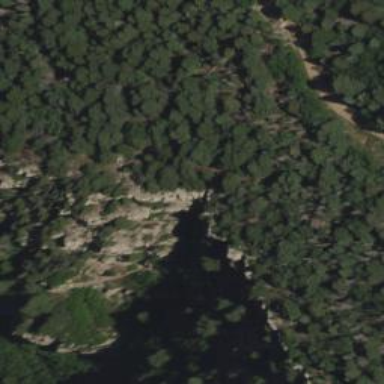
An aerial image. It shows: Natural cliff.